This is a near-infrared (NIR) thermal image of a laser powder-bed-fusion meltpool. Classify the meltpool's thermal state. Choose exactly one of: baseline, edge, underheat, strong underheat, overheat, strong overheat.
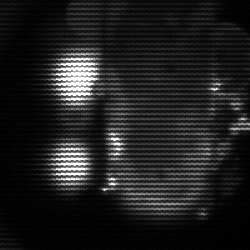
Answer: strong underheat